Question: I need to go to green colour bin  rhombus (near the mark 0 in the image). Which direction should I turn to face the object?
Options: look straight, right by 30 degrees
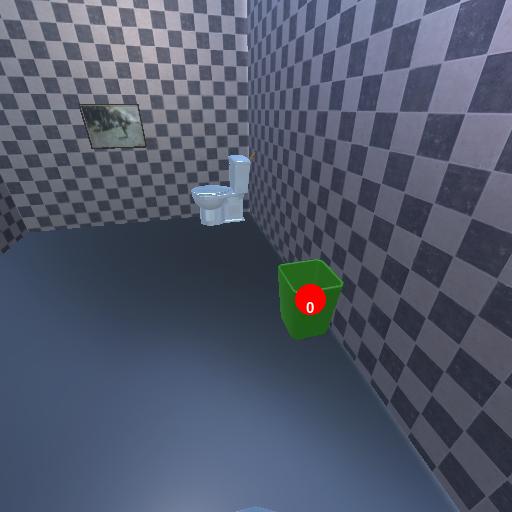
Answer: look straight